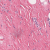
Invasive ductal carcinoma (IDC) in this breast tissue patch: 0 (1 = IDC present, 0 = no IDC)